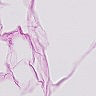
Metastatic tissue present: no